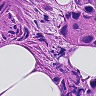
Metastatic tissue present: yes